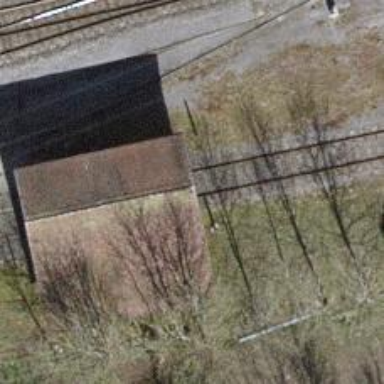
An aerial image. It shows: Single-track railway spur tunnel passing through building.